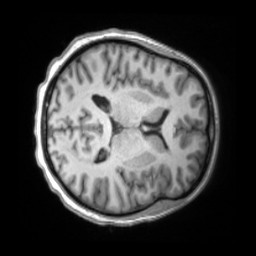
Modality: T1w
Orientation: axial
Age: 25
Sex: female
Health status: ill
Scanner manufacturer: siemens
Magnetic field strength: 3 T
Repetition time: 2.2 s
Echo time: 0.00157 s